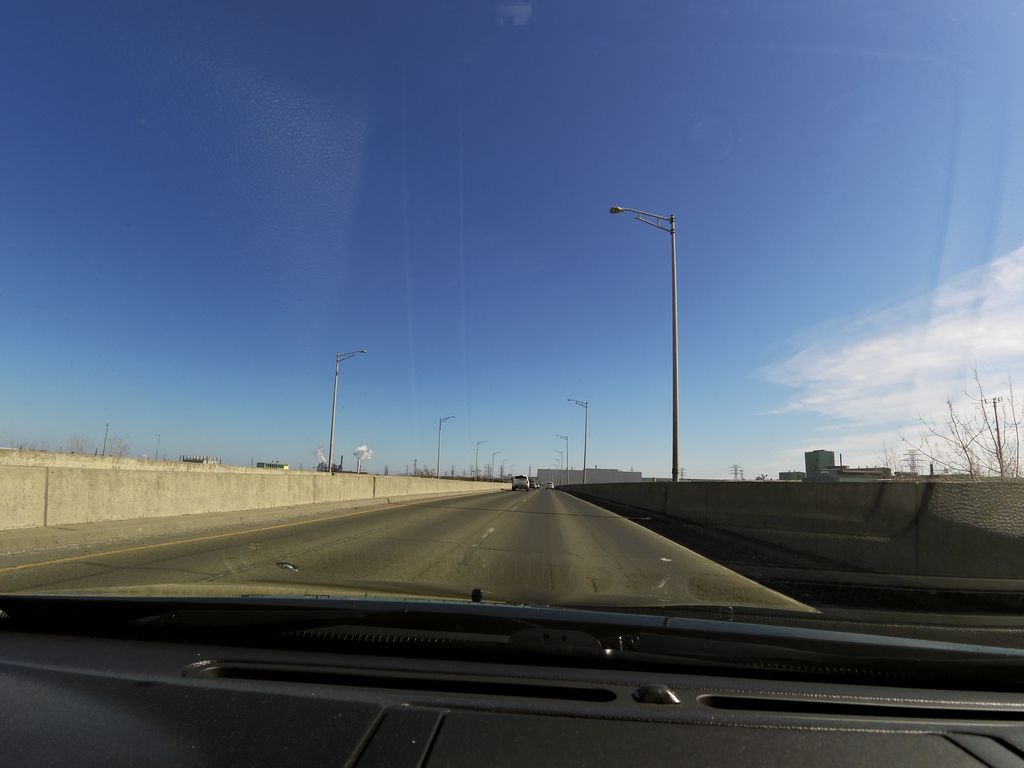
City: hamilton